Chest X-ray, PA view. Patient: 59 years old, sex M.
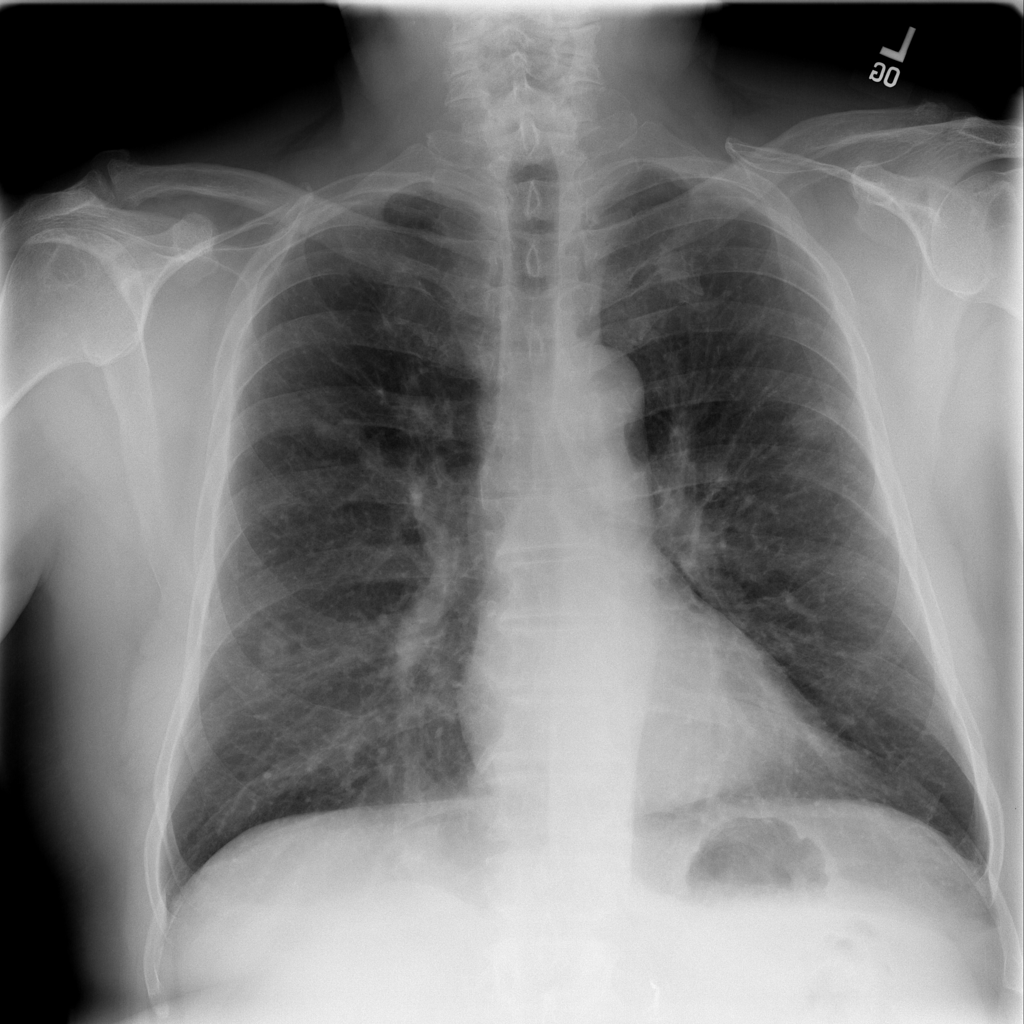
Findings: Emphysema, Mass